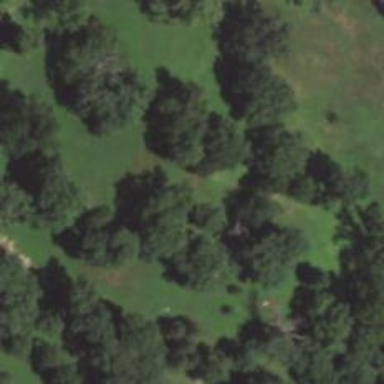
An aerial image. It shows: Disc golf hole.